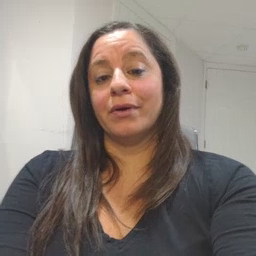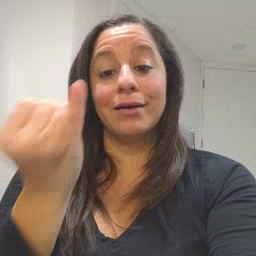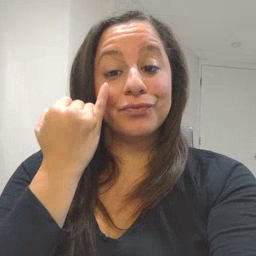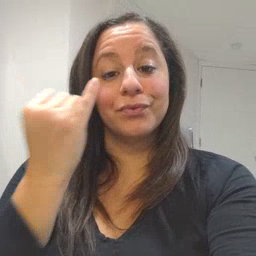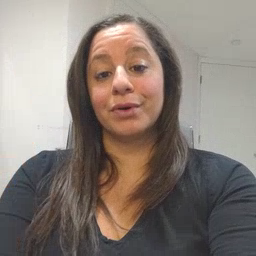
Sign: if